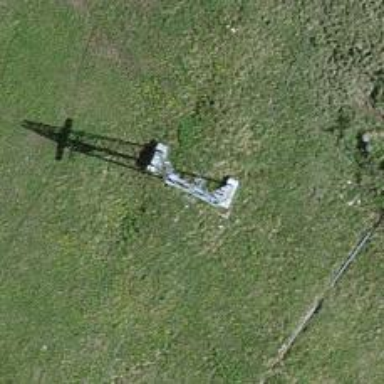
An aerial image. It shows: Pylon used for aerialway.